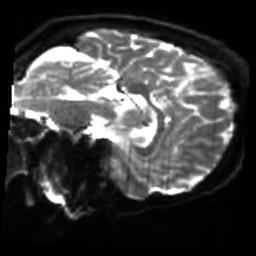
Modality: sbref
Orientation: sagittal
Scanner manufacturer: siemens
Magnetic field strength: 3 T
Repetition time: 4 s
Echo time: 0.0594 s